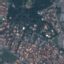
Label: Residential